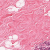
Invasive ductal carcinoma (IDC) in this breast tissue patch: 0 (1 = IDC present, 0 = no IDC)